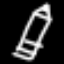
Label: pencil